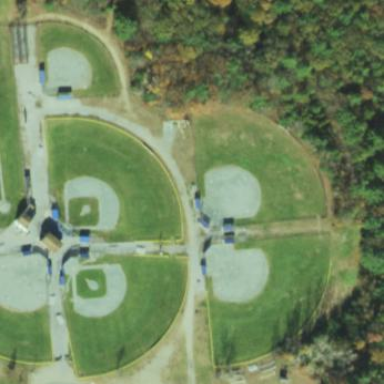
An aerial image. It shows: Softball pitch for leisure and sport activities.